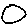
Label: circle